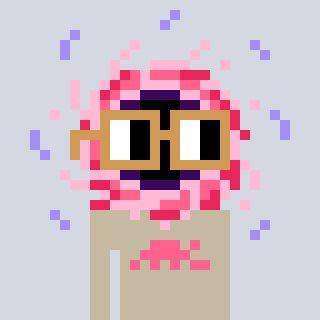
a pixel art character with square brown glasses, a blackhole-shaped head and a bege-colored body on a cool background